Question: I'm looking for a way to produce a non-linear (preferably quadratic) curve, based on a 2D data set, for predictive purposes. Right now I'm using my own implementation of ordinary least squares (OLS) to produce a linear trend, but my trends are much more suited to a curve model. The data I'm analysing is system load over time.
Here's the equation that I'm using to produce my linear coefficients:

I've had a look at Math.NET Numerics and a few other libs, but they either provide instead of (which is of no use to me), or the code just doesn't work in some way.
Anyone know of any free open source libs or code samples that can produce the coefficients for such a curve?
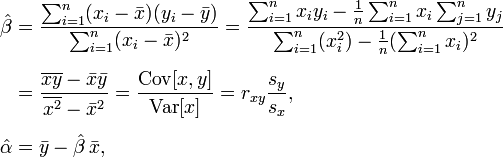
Answer: I used the <URL> matrix. Then I created a class to hold my polynomial regression
'''
using MathNet.Numerics.LinearAlgebra;
public class PolynomialRegression
{
Vector x_data, y_data, coef;
int order;
public PolynomialRegression(Vector x_data, Vector y_data, int order)
{
if (x_data.Length != y_data.Length)
{
throw new IndexOutOfRangeException();
}
this.x_data = x_data;
this.y_data = y_data;
this.order = order;
int N = x_data.Length;
Matrix A = new Matrix(N, order + 1);
for (int i = 0; i < N; i++)
{
A.SetRowVector( VandermondeRow(x_data[i]) , i);
}
// Least Squares of |y=A(x)*c|
// tr(A)*y = tr(A)*A*c
// inv(tr(A)*A)*tr(A)*y = c
Matrix At = Matrix.Transpose(A);
Matrix y2 = new Matrix(y_data, N);
coef = (At * A).Solve(At * y2).GetColumnVector(0);
}
Vector VandermondeRow(double x)
{
double[] row = new double[order + 1];
for (int i = 0; i <= order; i++)
{
row[i] = Math.Pow(x, i);
}
return new Vector(row);
}
public double Fit(double x)
{
return Vector.ScalarProduct( VandermondeRow(x) , coef);
}
public int Order { get { return order; } }
public Vector Coefficients { get { return coef; } }
public Vector XData { get { return x_data; } }
public Vector YData { get { return y_data; } }
}
'''
which then I use it like this:
'''
using MathNet.Numerics.LinearAlgebra;
class Program
{
static void Main(string[] args)
{
Vector x_data = new Vector(new double[] { 0, 1, 2, 3, 4 });
Vector y_data = new Vector(new double[] { 1.0, 1.4, 1.6, 1.3, 0.9 });
var poly = new PolynomialRegression(x_data, y_data, 2);
Console.WriteLine("{0,6}{1,9}", "x", "y");
for (int i = 0; i < 10; i++)
{
double x = (i * 0.5);
double y = poly.Fit(x);
Console.WriteLine("{0,6:F2}{1,9:F4}", x, y);
}
}
}
'''
Calculated coefficients of '[1,0.57,-0.15]' with the output:
'''
x y
0.00 1.0000
0.50 1.2475
1.00 1.4200
1.50 1.5175
2.00 1.5400
2.50 1.4875
3.00 1.3600
3.50 1.1575
4.00 0.8800
4.50 0.5275
'''
Which matches the <URL> results from Wolfram Alpha.

To get to the fit you want try the following initialization for 'x_data' and 'y_data':
'''
Matrix points = new Matrix( new double[,] { { 1, 82.96 },
{ 2, 86.23 }, { 3, 87.09 }, { 4, 84.28 },
{ 5, 83.69 }, { 6, 89.18 }, { 7, 85.71 },
{ 8, 85.05 }, { 9, 85.58 }, { 10, 86.95 },
{ 11, 87.95 }, { 12, 89.44 }, { 13, 93.47 } } );
Vector x_data = points.GetColumnVector(0);
Vector y_data = points.GetColumnVector(1);
'''
which produces the following coefficients (from lowest power to highest)
'''
Coef=[85.892,-0.5542,0.074990]
x y
0.00 85.8920
1.00 85.4127
2.00 85.0835
3.00 84.9043
4.00 84.8750
5.00 84.9957
6.00 85.2664
7.00 85.6871
8.00 86.2577
9.00 86.9783
10.00 87.8490
11.00 88.8695
12.00 90.0401
13.00 91.3607
14.00 92.8312
'''